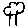
Label: tree